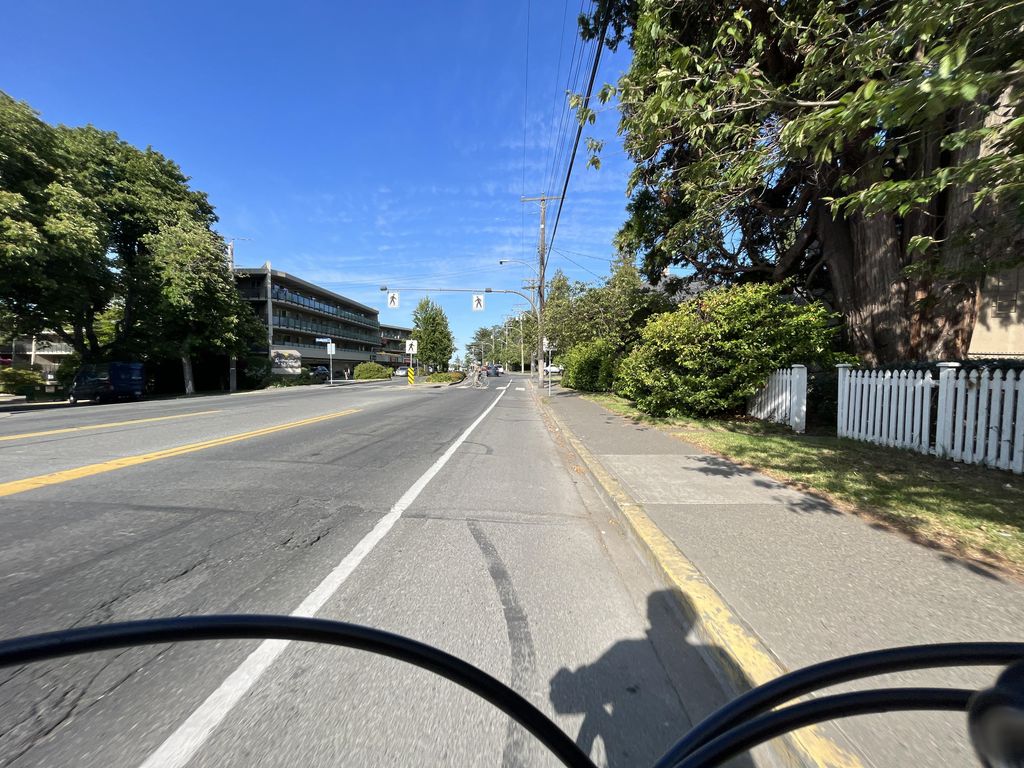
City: victoria